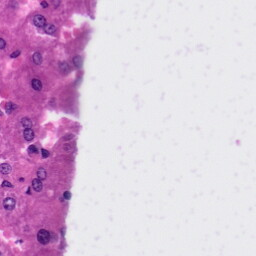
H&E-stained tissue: Liver